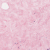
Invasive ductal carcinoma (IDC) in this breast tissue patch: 1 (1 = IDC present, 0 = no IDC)